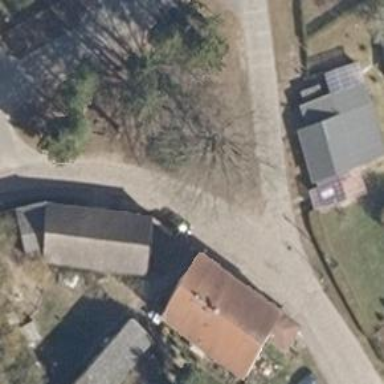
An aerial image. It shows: Residential road.